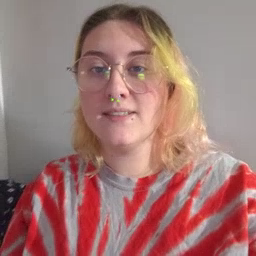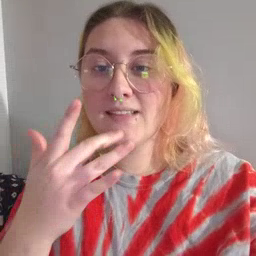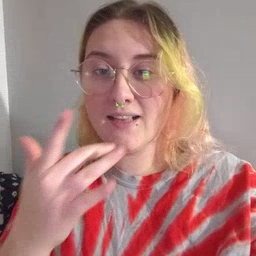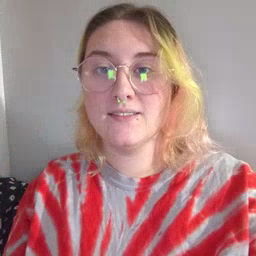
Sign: taste